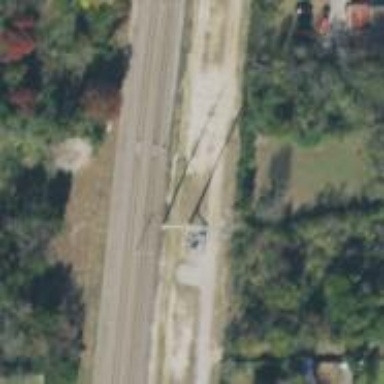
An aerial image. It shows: Power pole.